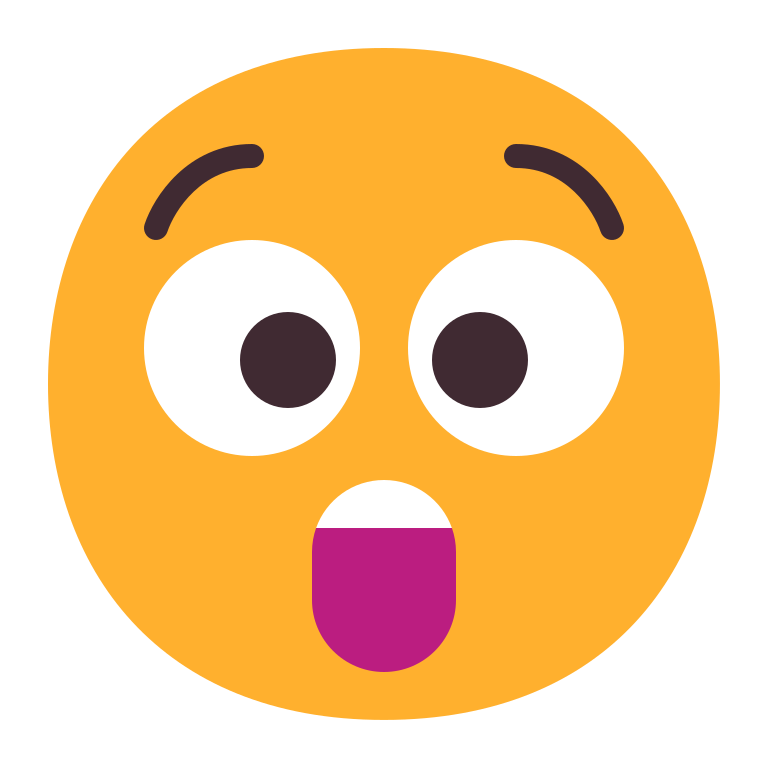
astonished face flat